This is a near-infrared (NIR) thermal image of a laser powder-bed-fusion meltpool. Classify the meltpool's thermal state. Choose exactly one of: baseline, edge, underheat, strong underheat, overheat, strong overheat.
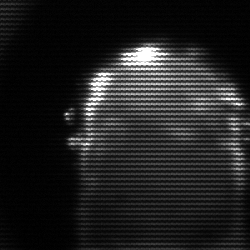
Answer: baseline